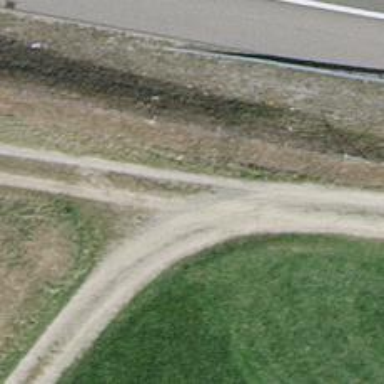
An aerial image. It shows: Track with grade 4 track type.